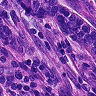
Metastatic tissue present: yes